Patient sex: M
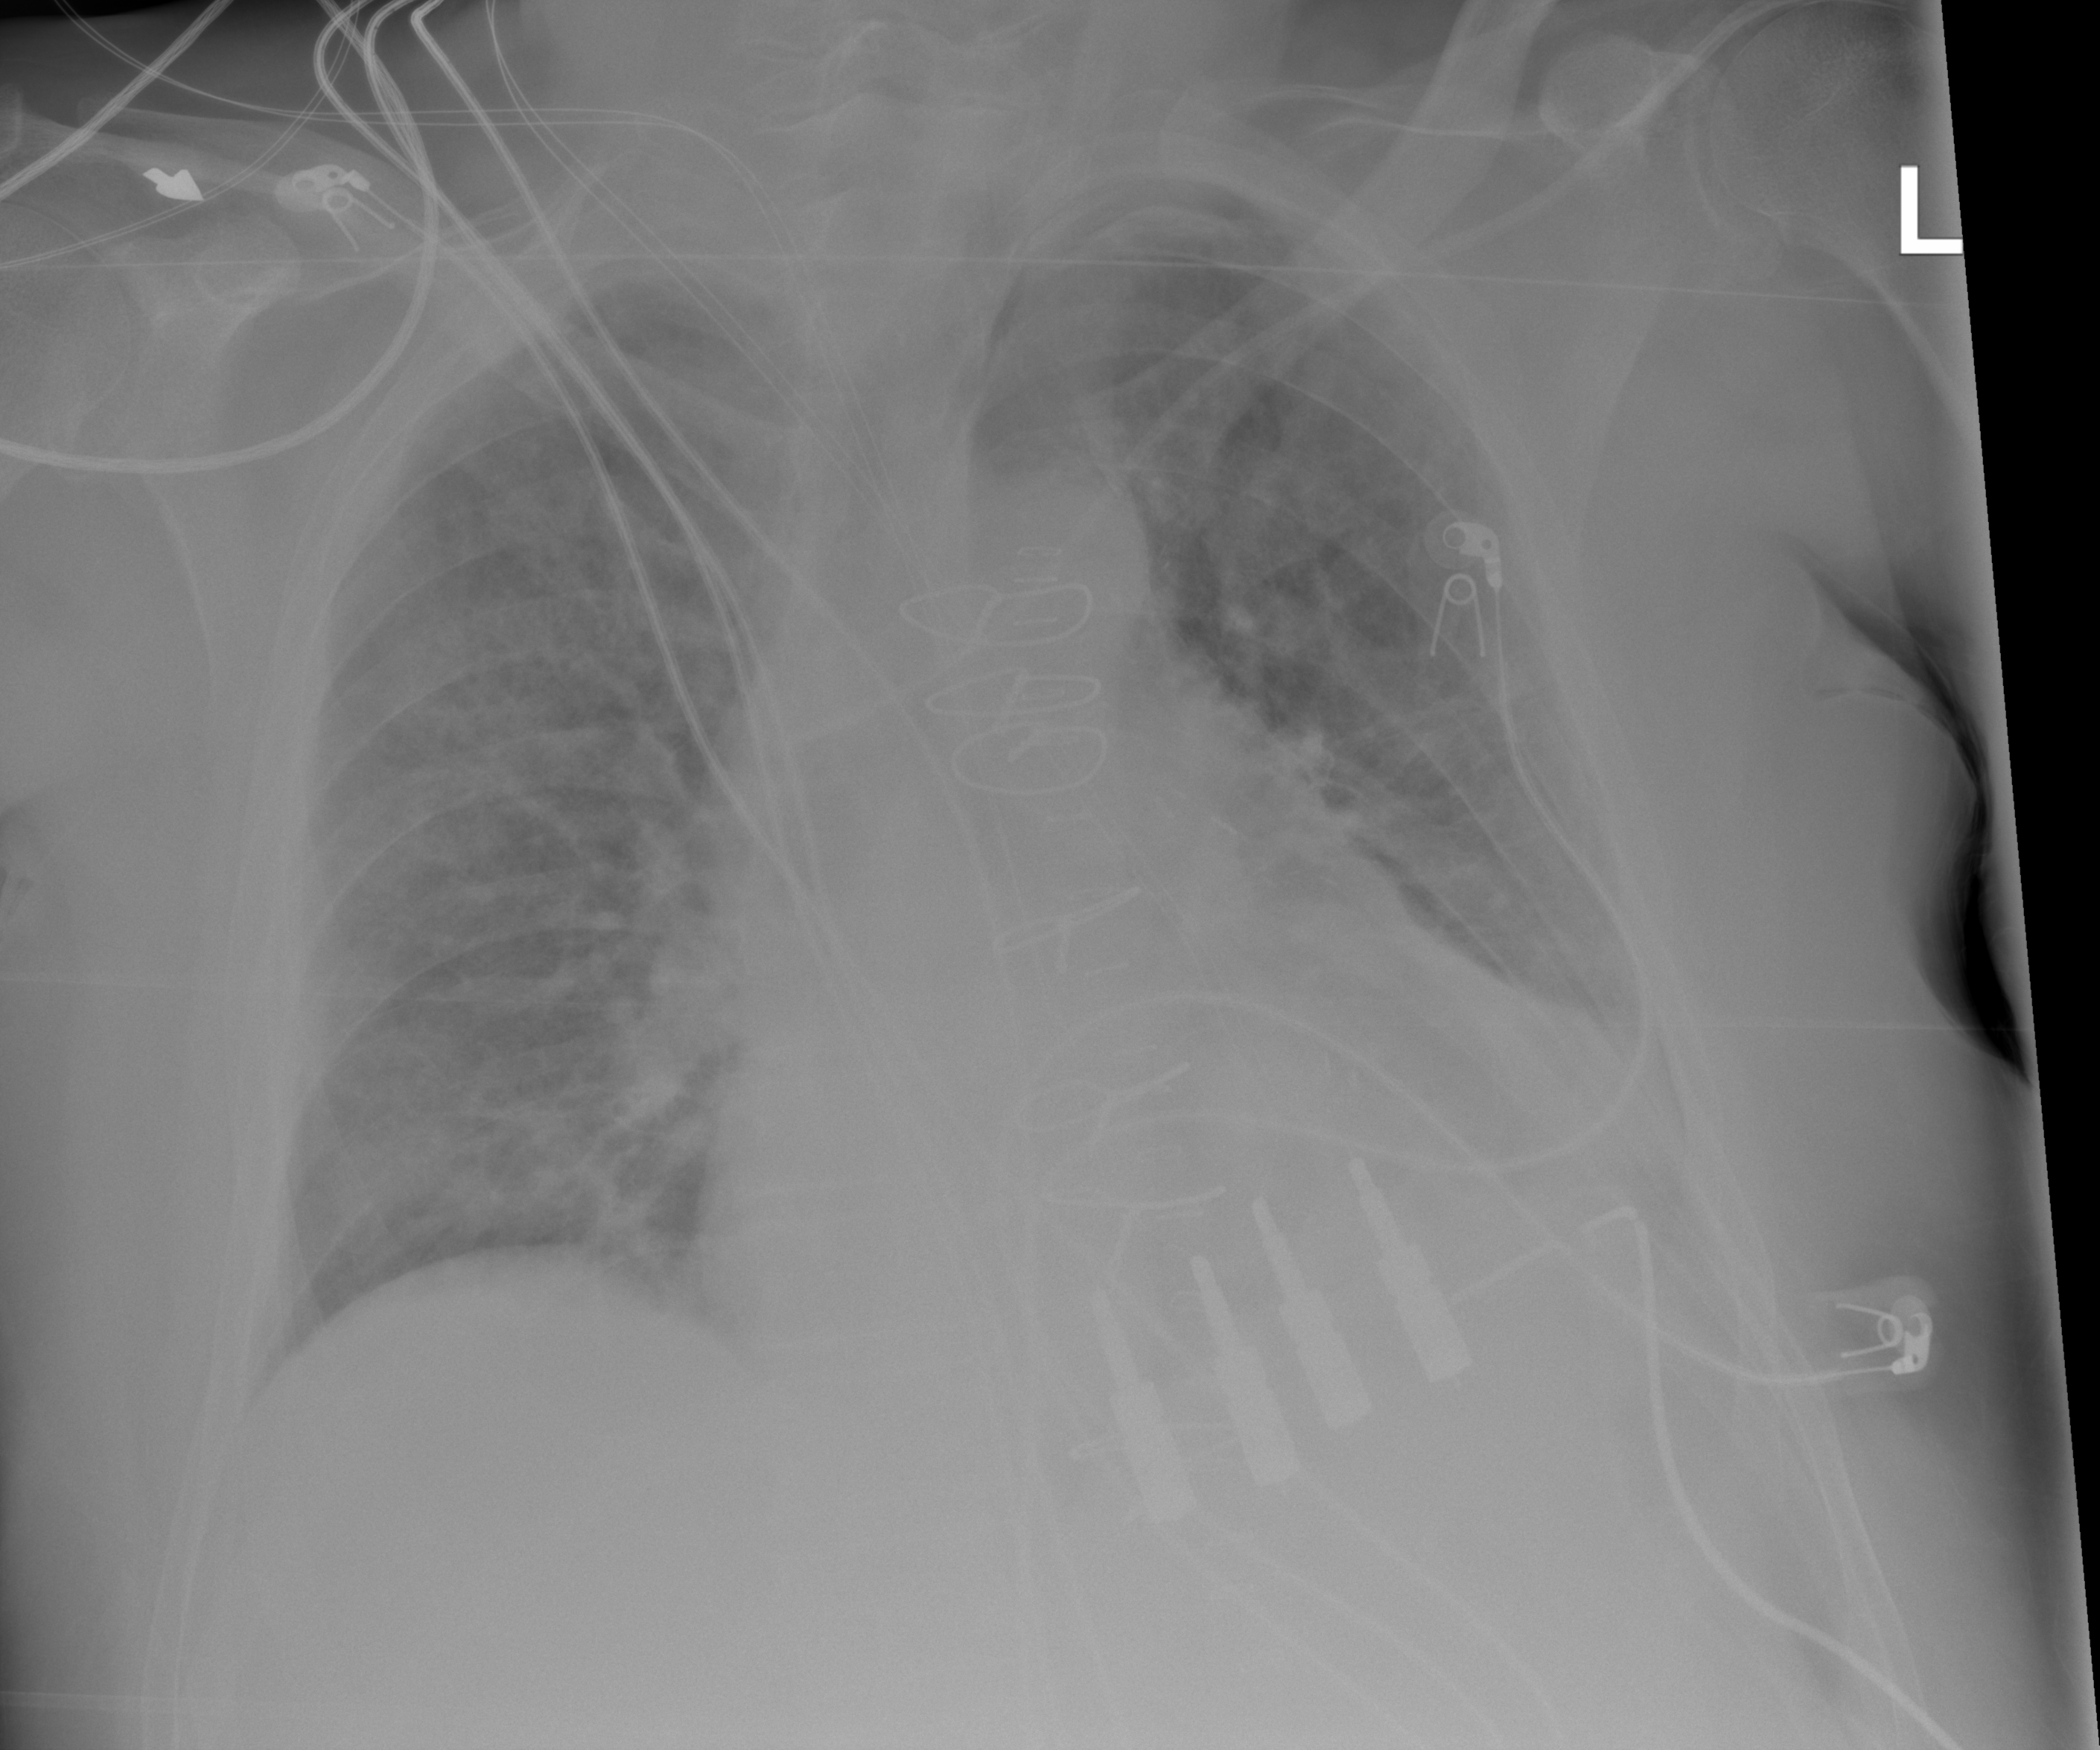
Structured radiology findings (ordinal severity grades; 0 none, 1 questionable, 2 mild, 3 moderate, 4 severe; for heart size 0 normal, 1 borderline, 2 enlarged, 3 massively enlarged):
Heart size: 1
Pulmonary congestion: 2
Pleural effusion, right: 0
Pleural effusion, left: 2
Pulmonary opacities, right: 2
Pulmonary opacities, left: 1
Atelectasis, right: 2
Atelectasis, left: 2